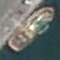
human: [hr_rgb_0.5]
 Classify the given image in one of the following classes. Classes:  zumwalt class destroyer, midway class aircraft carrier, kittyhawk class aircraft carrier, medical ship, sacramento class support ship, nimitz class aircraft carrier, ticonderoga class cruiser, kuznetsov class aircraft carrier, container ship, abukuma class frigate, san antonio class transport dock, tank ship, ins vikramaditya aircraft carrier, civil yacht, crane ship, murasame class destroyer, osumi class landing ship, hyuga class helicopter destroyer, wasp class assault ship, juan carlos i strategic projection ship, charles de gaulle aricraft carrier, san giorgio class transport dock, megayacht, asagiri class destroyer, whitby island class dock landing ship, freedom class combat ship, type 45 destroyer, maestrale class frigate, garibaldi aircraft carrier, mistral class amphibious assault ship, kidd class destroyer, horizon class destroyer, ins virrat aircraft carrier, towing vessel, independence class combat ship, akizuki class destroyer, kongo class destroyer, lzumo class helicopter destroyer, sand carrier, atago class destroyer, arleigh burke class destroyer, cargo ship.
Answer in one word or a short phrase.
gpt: Towing vessel